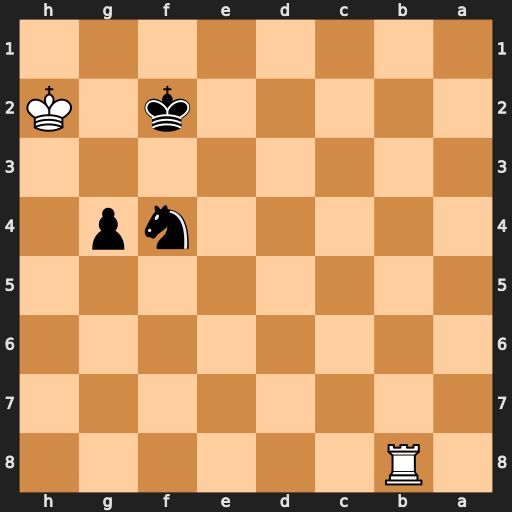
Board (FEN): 1R6/8/8/8/5np1/8/5k1K/8
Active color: b
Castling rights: -
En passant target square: -
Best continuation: g3+ Kh1 g2+ Kh2 g1=Q#